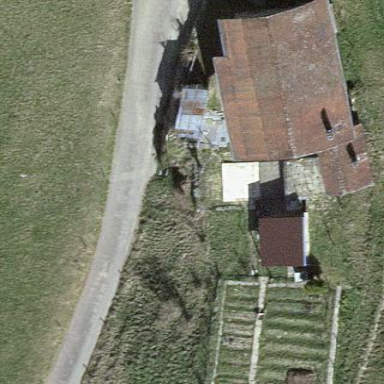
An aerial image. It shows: Simple and straightforward house.